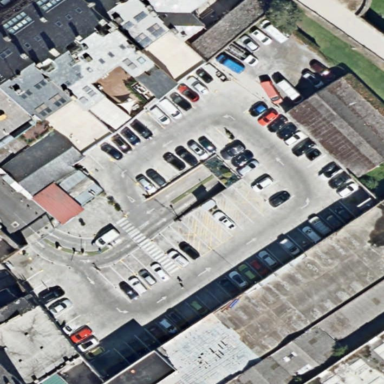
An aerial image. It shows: Area designated for garages.